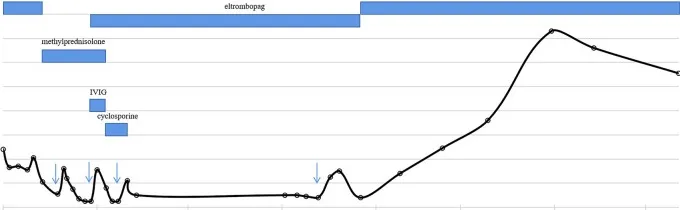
Schedule of treatment and dynamics of platelet counts for patient 1. After two courses of tislelizumab treatment, the platelet count gradually decreased with the lowest level of 0.5x104/microL, which was refractory to glucocorticoids, IVIG, rh-TPO, cyclosporine and eltrombopag. With the administration of avatrombopag 40 mg daily, the platelet count rapidly increased and remained above 10x104/microL.
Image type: pathology (immunostaining)